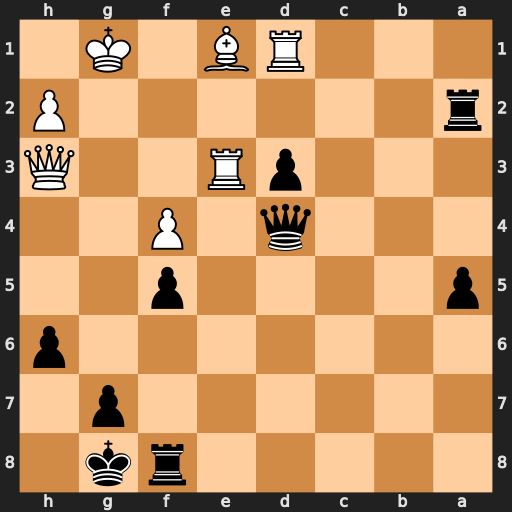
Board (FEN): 5rk1/6p1/7p/p4p2/3q1P2/3pR2Q/r6P/3RB1K1
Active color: b
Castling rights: -
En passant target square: -
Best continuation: d2 Rxd2 Rxd2 Bxd2 Qxd2